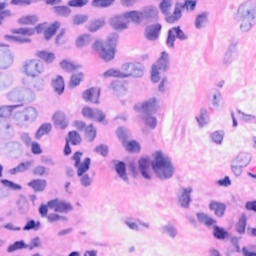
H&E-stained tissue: Breast